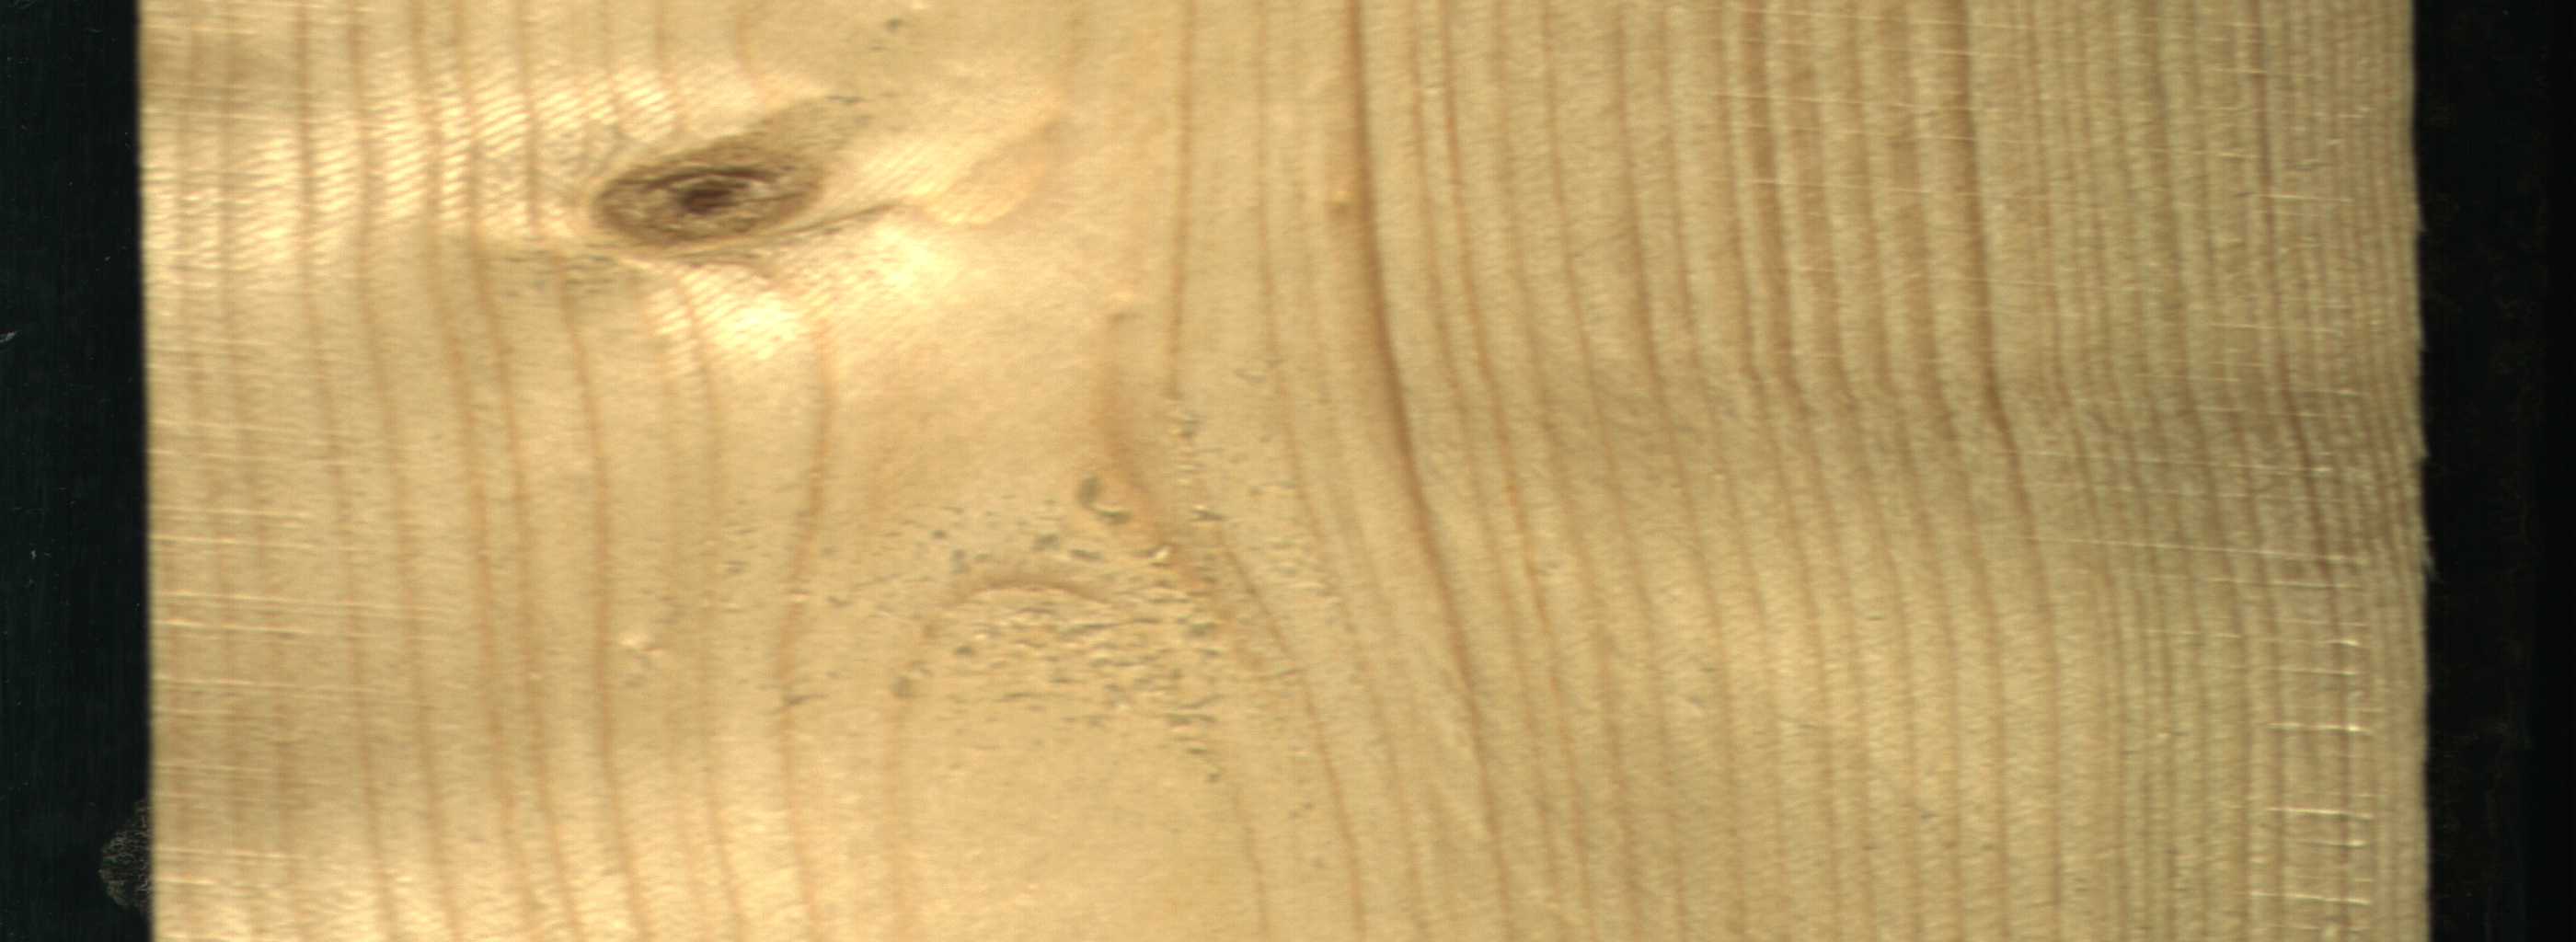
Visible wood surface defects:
Live_Knot